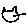
Label: cat